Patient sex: M
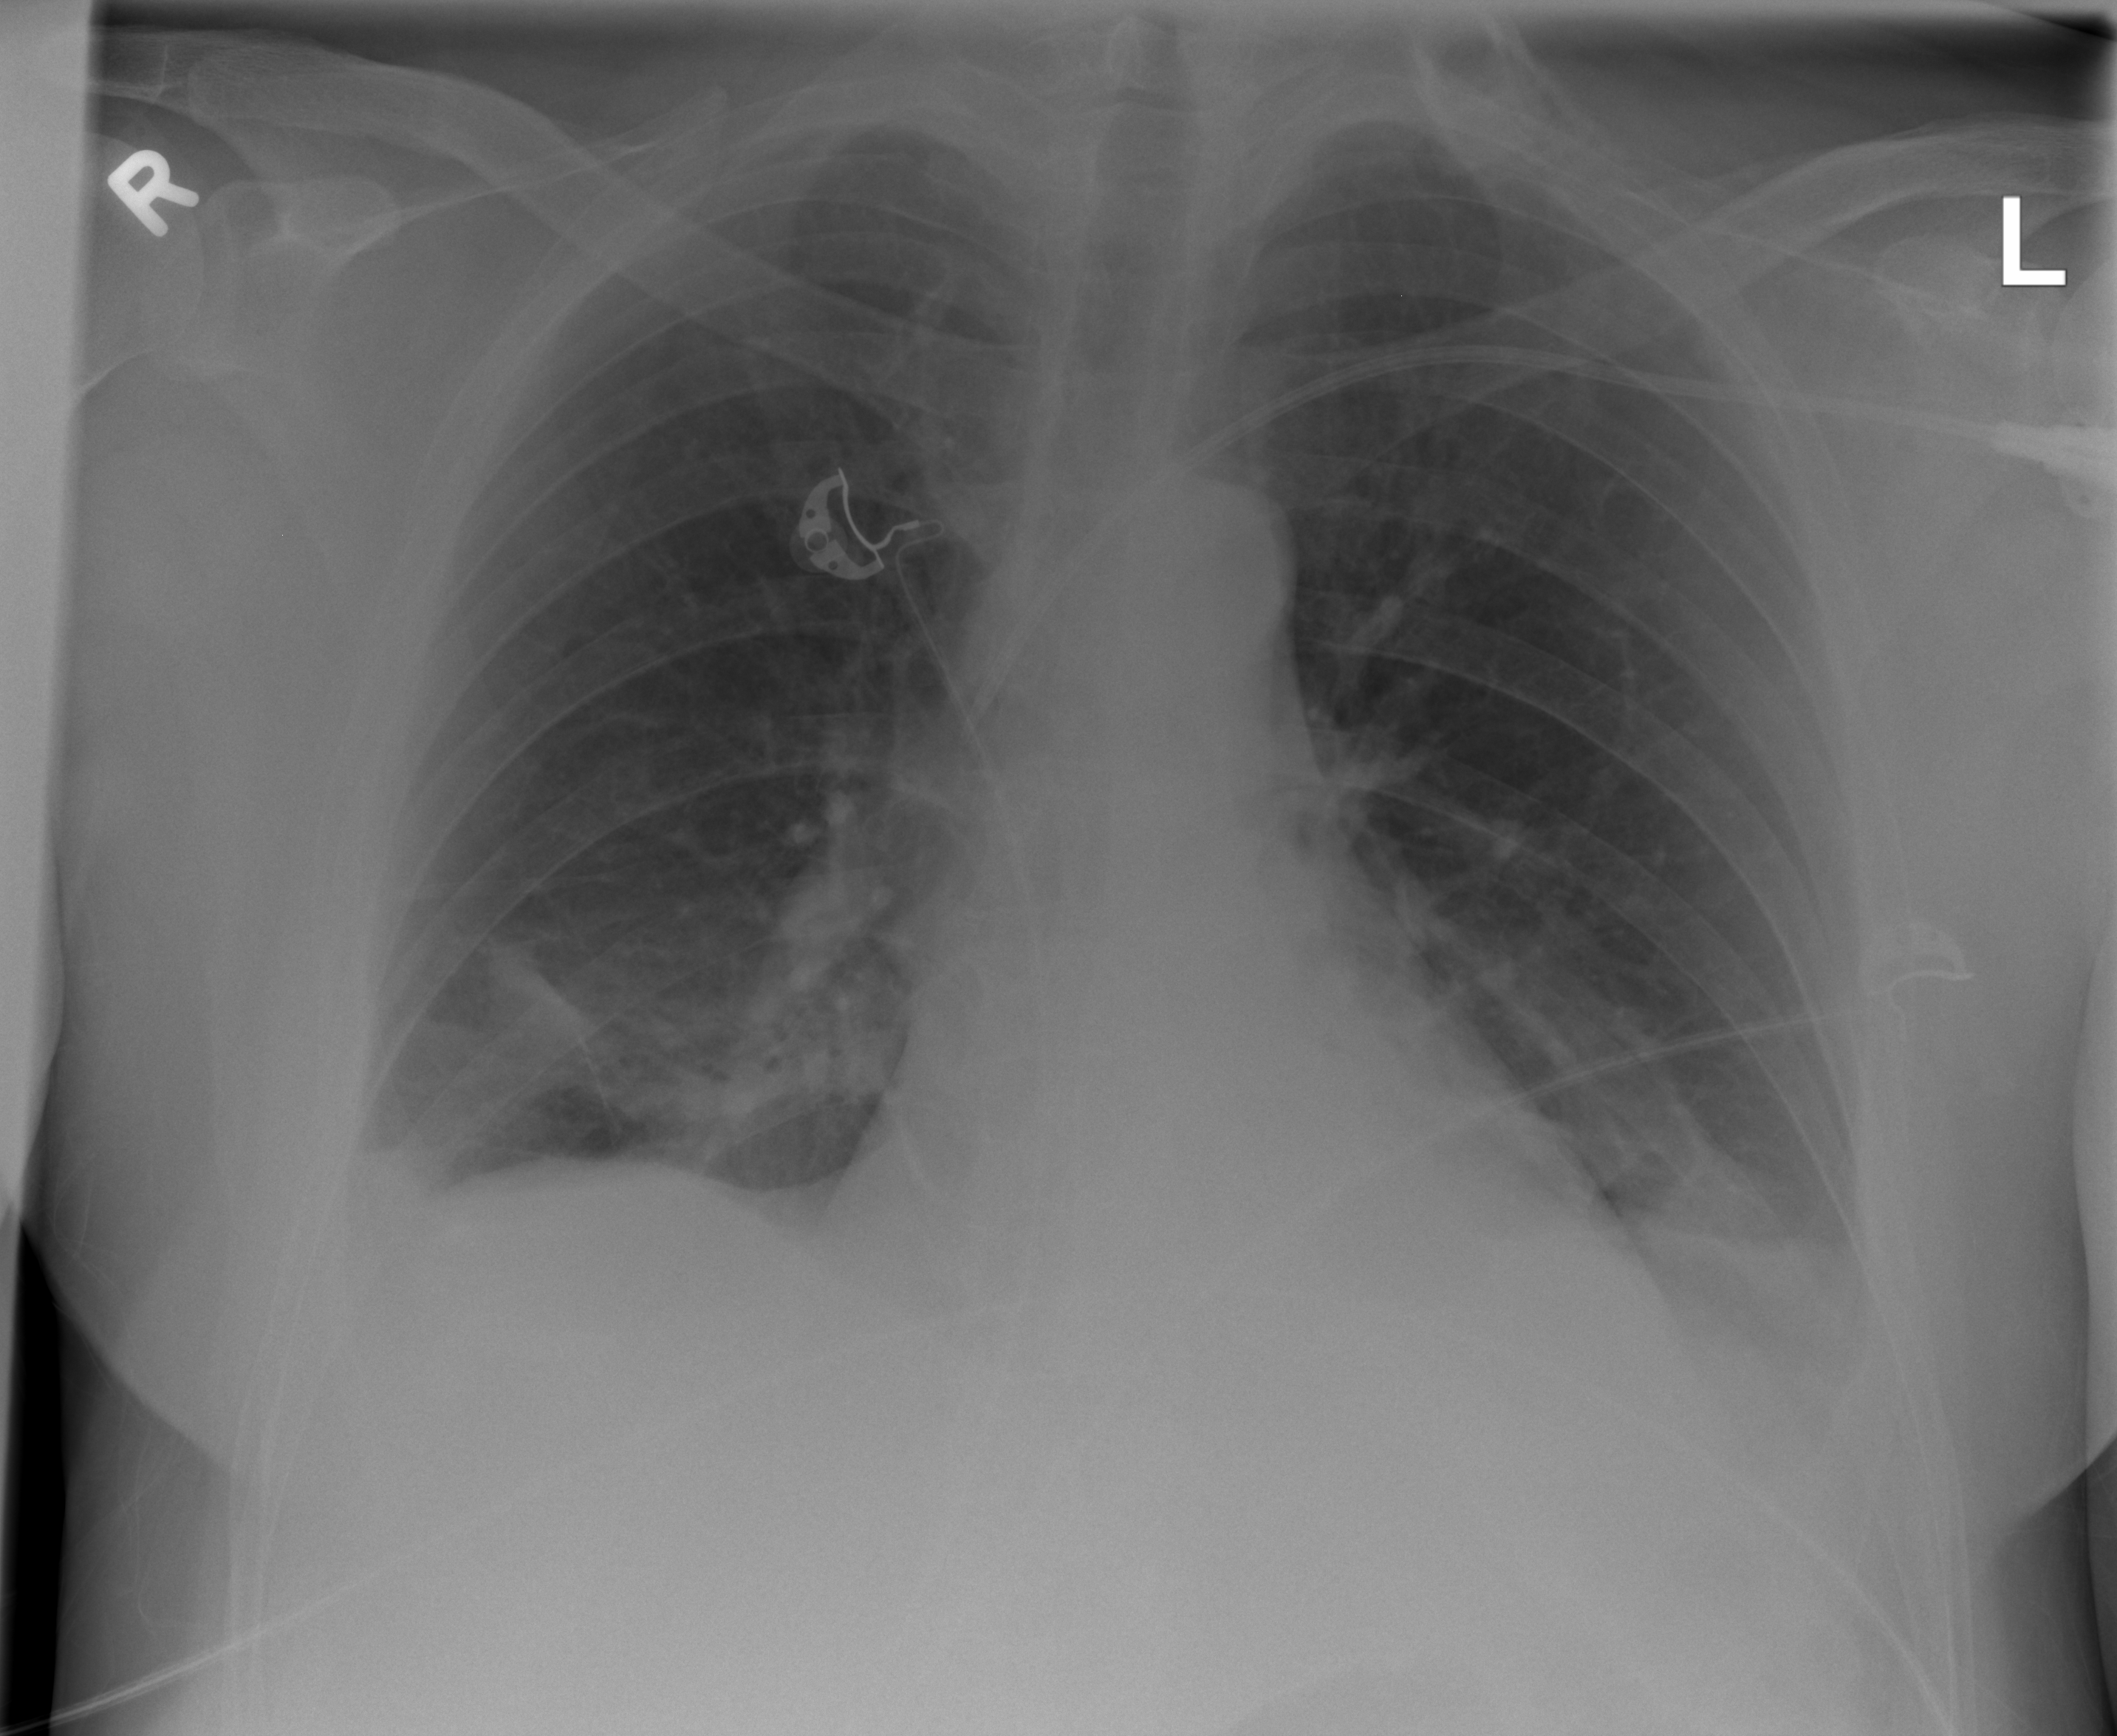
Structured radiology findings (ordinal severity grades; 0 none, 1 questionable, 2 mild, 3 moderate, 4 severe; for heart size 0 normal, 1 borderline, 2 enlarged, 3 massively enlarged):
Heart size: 0
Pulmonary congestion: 0
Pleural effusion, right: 2
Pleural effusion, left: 2
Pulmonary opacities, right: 1
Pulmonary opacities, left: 0
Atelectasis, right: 2
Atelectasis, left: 2